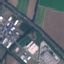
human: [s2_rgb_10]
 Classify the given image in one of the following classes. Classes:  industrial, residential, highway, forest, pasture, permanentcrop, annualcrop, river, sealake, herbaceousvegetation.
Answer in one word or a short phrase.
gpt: Highway